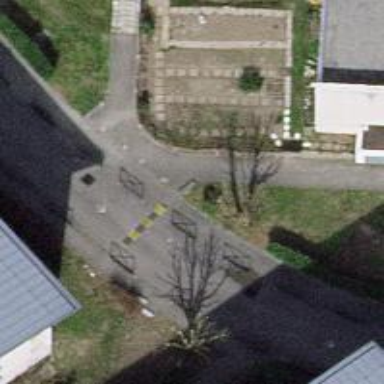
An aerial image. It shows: Bump for traffic calming.